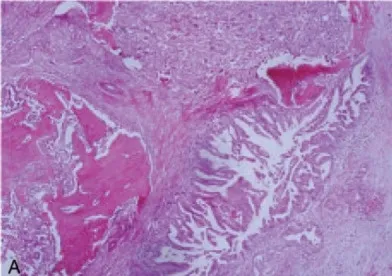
(A) Hematoxylin-Eosin (HE) staining x40: adenocarcinoma (right lower part) with dysmorphic spindle cell proliferation (right upper part) and neoplastic osteogenesis (left lower part).
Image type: pathology (h&e)